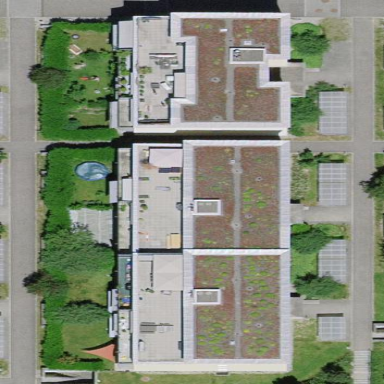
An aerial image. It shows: Residential building with flat roof.